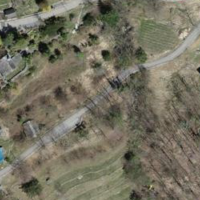
EUNIS habitat code: 24
Species observed at this site:
Campanula trachelium